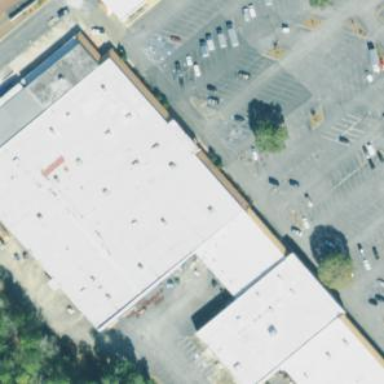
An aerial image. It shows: Retail building.